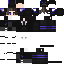
A male human skin with dark skin, wearing brown long hair dressed in a blue hoodie and black pants, featuring a closed mouth.